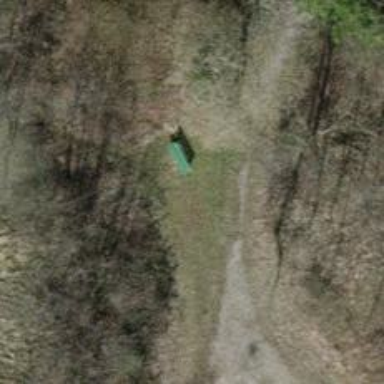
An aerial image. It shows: Bench.